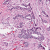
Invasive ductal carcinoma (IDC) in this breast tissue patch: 1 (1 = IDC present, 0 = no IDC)